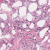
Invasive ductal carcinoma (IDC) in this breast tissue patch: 0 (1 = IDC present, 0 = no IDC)